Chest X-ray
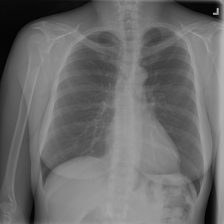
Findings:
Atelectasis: negative
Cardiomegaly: negative
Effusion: negative
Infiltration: negative
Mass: negative
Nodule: negative
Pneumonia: negative
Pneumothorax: negative
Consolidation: negative
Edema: negative
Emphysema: negative
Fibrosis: negative
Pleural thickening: negative
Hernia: negative